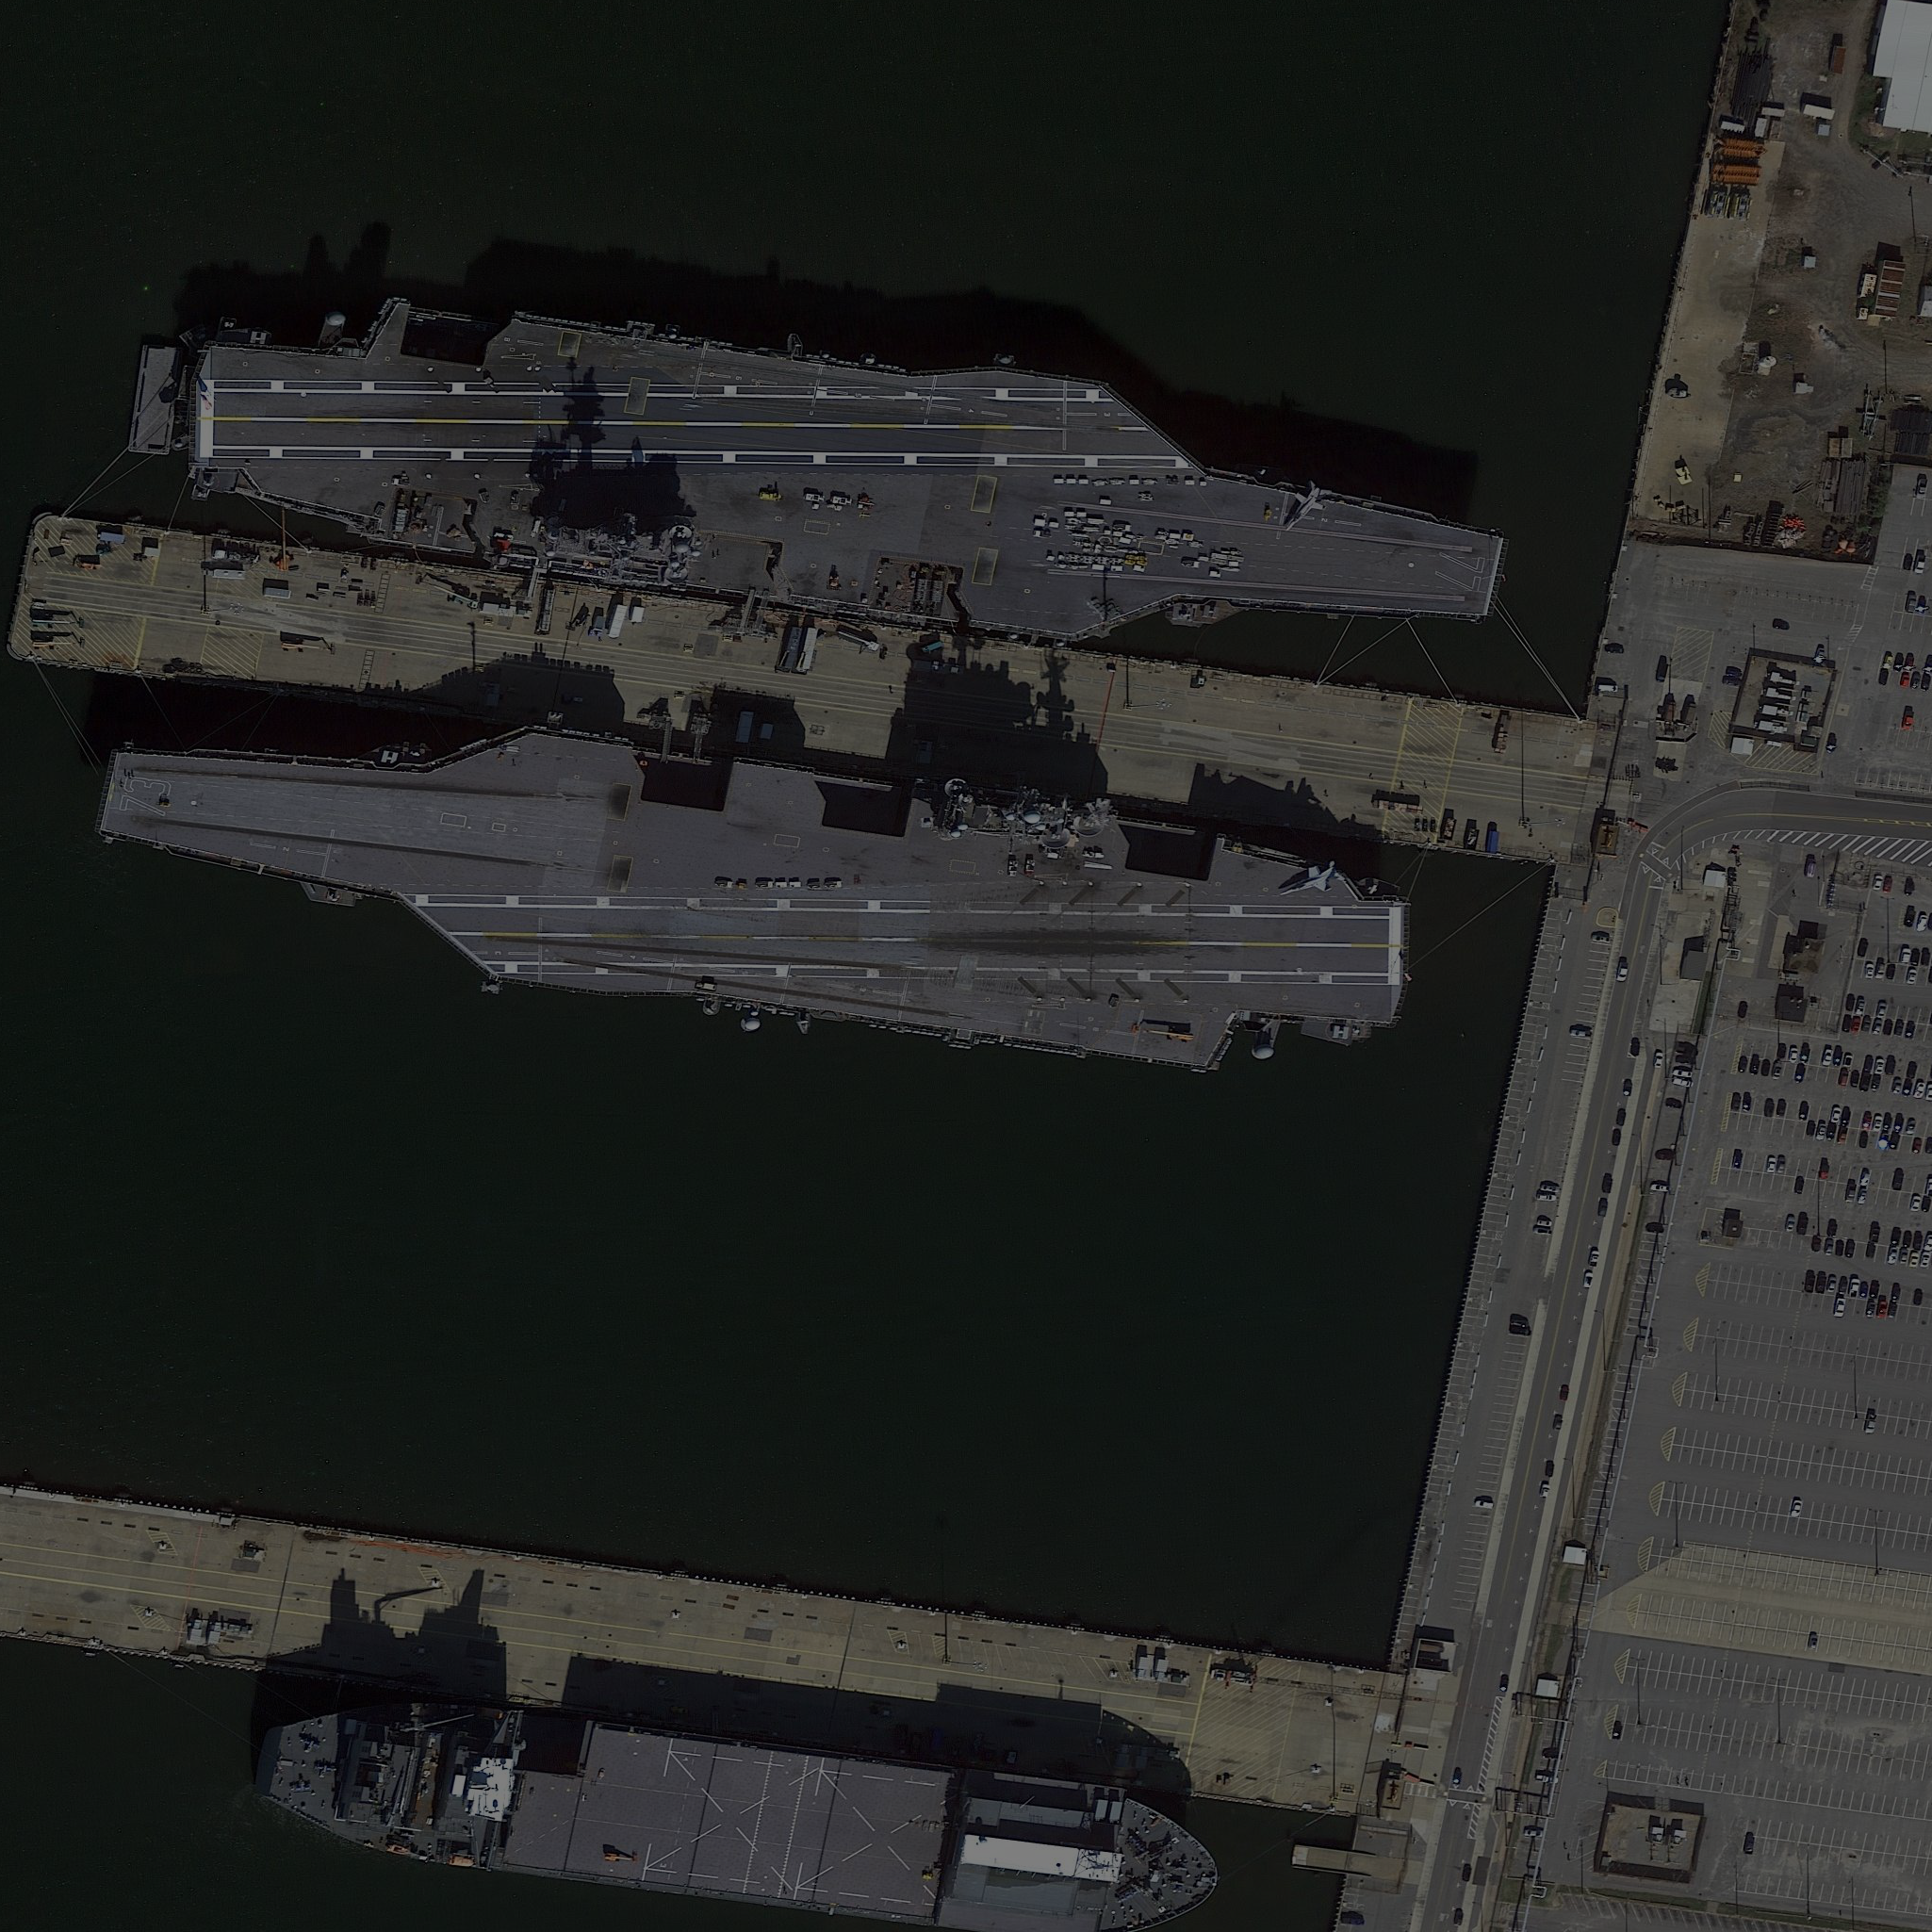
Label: aircraft_carrier